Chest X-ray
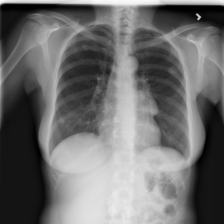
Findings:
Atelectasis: negative
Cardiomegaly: negative
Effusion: negative
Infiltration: negative
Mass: negative
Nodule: negative
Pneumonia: negative
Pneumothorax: negative
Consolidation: negative
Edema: negative
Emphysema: negative
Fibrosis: negative
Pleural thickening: negative
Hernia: negative